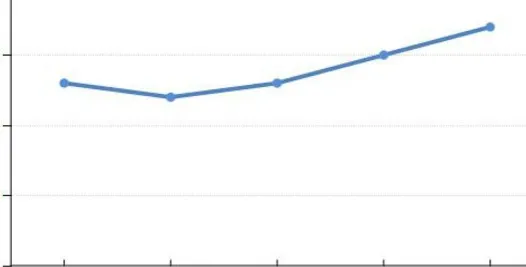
(C) ACT score results in different periods.
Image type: chart (chart)